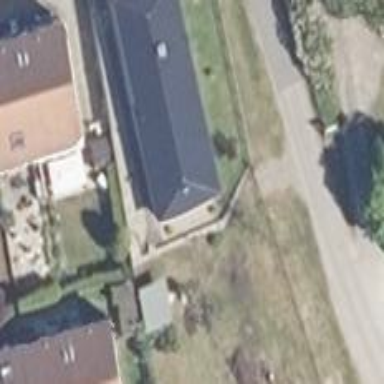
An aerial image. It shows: Detached building.